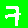
Digit: 7